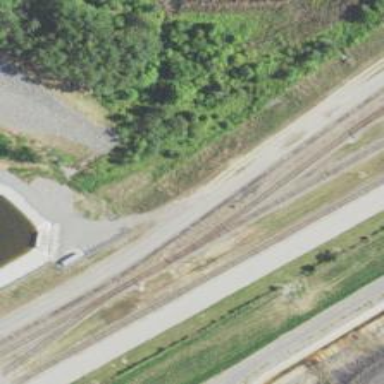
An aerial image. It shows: Railway yard used for servicing trains.